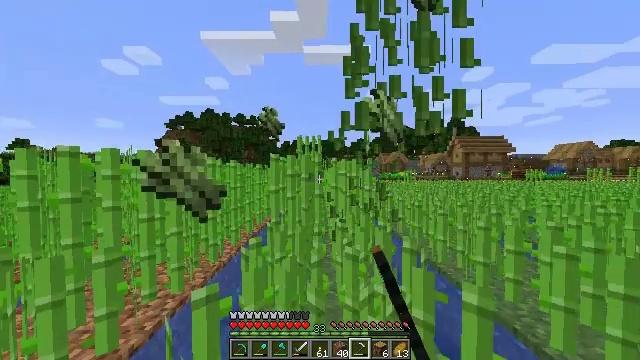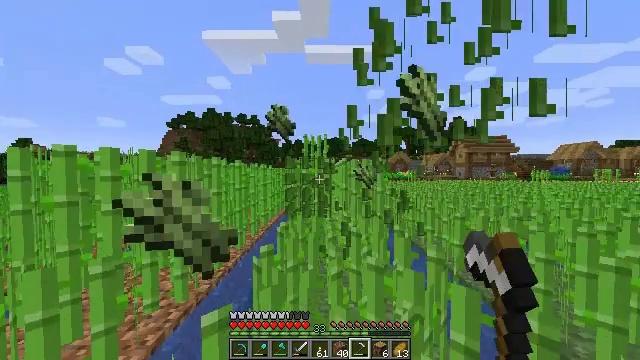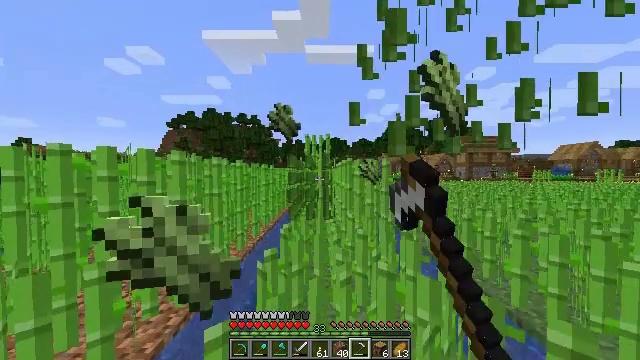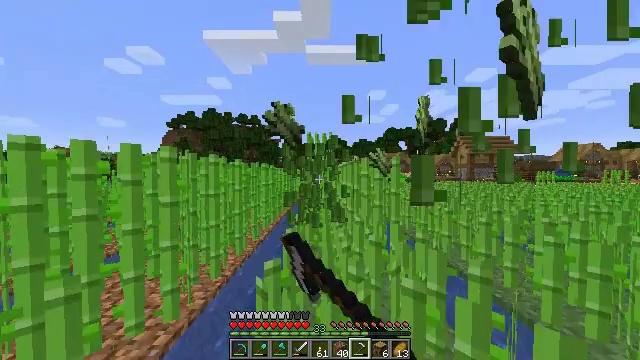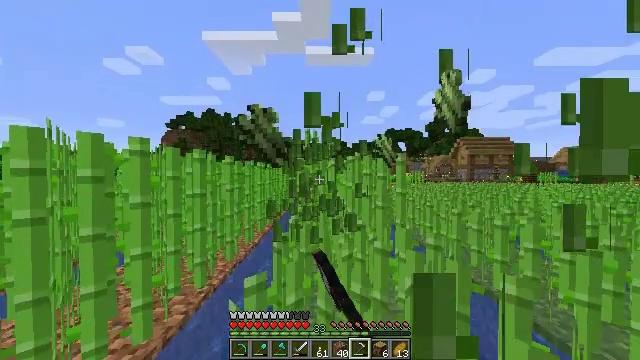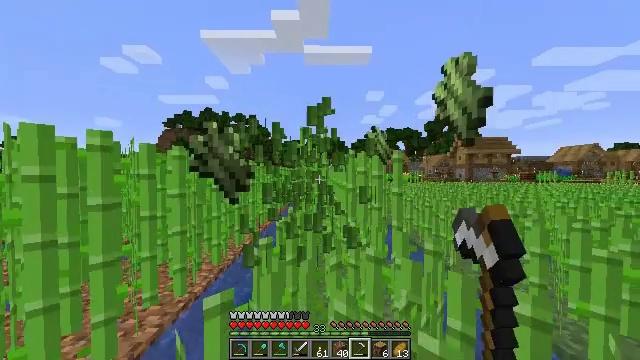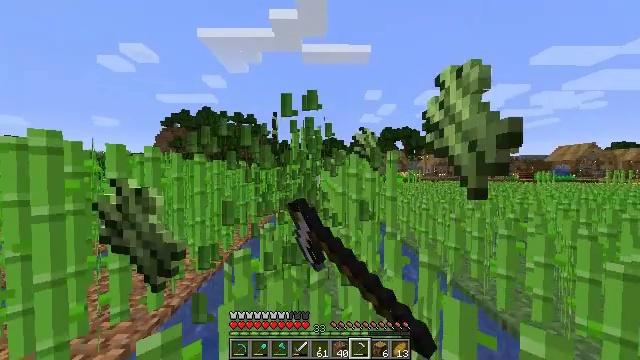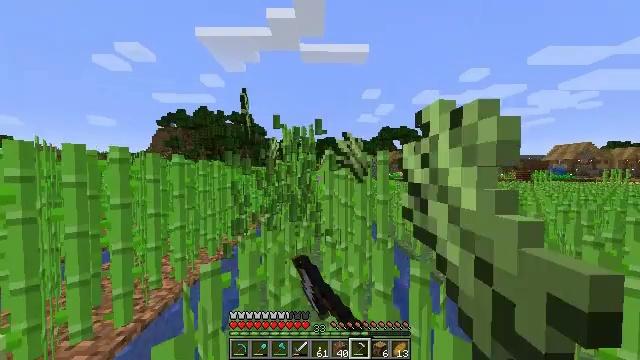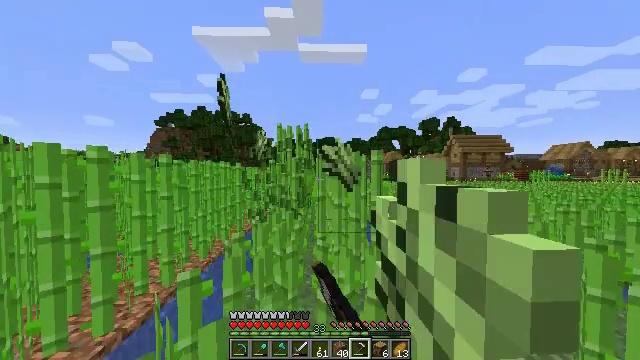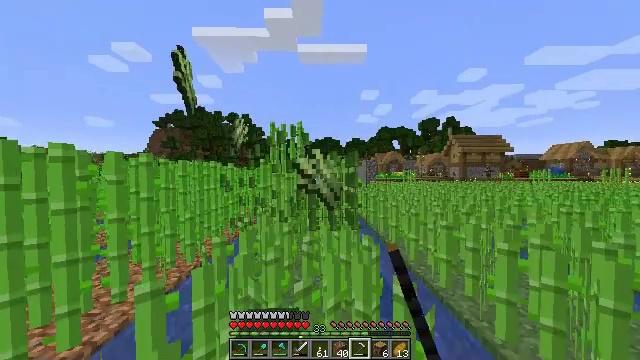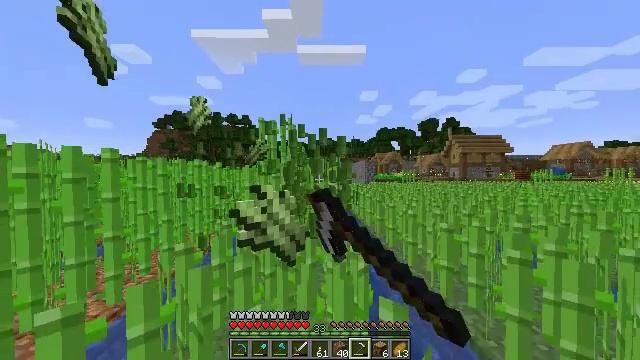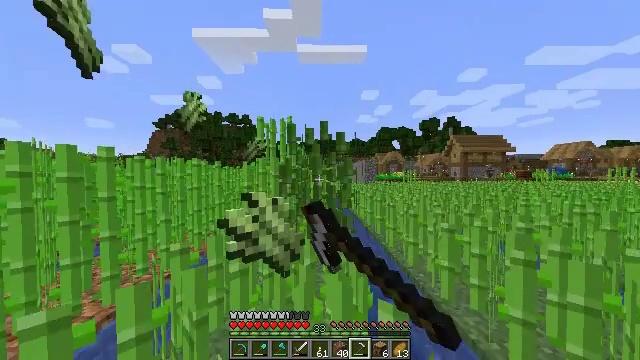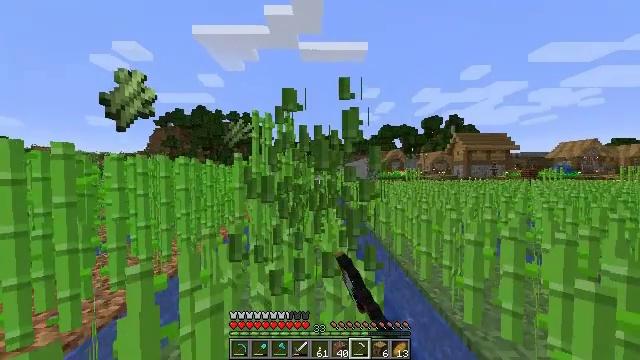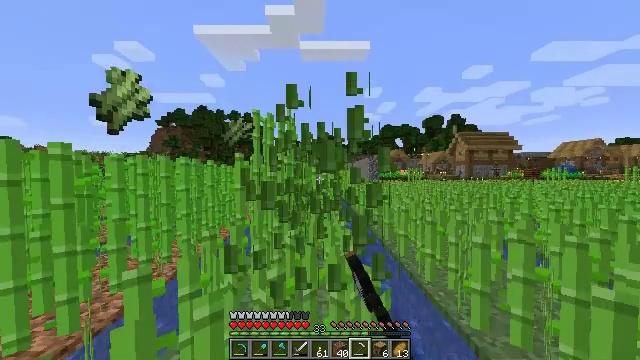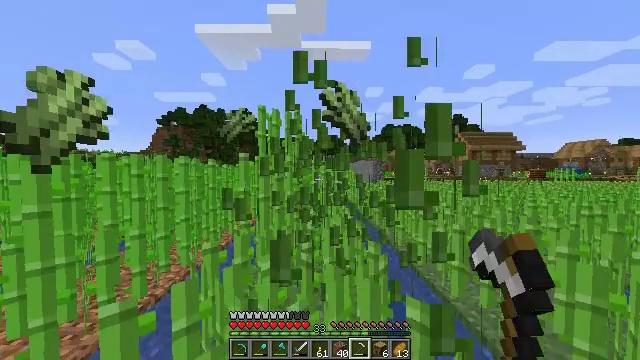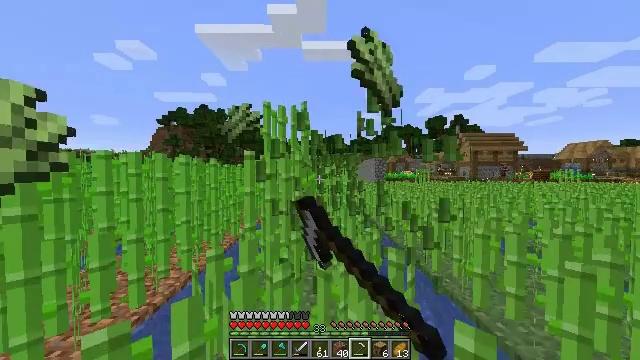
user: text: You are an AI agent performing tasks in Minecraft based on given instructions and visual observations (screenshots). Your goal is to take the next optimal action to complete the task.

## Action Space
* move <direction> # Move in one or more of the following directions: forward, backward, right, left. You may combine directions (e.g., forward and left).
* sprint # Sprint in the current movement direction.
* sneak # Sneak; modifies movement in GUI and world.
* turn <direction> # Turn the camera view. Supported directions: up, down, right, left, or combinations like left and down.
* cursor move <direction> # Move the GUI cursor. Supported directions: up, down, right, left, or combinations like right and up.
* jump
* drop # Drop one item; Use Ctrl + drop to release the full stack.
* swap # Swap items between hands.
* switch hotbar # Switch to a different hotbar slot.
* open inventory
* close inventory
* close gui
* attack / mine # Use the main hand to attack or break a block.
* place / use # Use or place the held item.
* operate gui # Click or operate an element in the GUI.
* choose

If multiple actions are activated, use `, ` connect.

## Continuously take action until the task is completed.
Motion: motion action
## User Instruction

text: Mine the sugar cane near rivers.
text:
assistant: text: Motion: move forward and move left, sprint, attack / mine
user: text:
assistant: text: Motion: move forward, sprint, attack / mine
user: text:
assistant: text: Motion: move forward, sprint, attack / mine
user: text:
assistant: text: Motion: move forward and move right, sprint, attack / mine
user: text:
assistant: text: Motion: move forward and move right, sprint, attack / mine
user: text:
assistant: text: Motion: move forward and move right, sprint, attack / mine
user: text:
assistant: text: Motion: move forward and move right, sprint, attack / mine
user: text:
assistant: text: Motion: move forward and move right, sprint, attack / mine
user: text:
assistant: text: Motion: move forward and move right, sprint, attack / mine
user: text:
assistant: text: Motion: move forward, sprint, attack / mine
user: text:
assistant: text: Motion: move forward, sprint, attack / mine
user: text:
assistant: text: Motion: move forward and move left, sprint, attack / mine
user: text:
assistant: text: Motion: move forward and move left, sprint, attack / mine
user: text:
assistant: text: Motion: move forward and move left, sprint, attack / mine
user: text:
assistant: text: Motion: move forward and move left, sprint, attack / mine
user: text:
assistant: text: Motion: move forward and move left, sprint, attack / mine
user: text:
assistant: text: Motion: move forward, sprint, attack / mine
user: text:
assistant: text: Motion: move forward, sprint, attack / mine
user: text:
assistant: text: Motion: move forward, sprint, attack / mine
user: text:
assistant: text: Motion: move forward, sprint, attack / mine
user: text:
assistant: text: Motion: move forward, sprint, attack / mine
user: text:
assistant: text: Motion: move forward and move right, sprint, attack / mine
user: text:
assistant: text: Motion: move forward and move right, sprint, attack / mine
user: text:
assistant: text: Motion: move forward and move right, sprint, attack / mine
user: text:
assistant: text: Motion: move forward and move right, sprint, attack / mine
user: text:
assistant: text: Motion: move forward and move right, sprint, attack / mine
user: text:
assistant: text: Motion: move forward, sprint, attack / mine
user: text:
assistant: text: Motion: move forward and move left, sprint, attack / mine
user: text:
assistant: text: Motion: move forward and move left, sprint, attack / mine
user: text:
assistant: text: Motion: move forward and move left, sprint, attack / mine